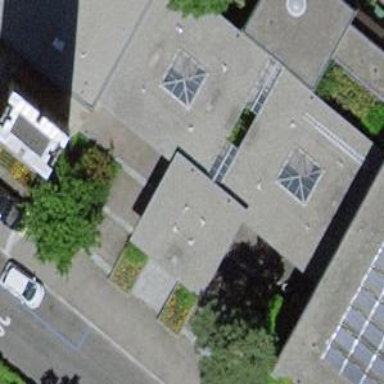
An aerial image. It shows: View of roof of building.